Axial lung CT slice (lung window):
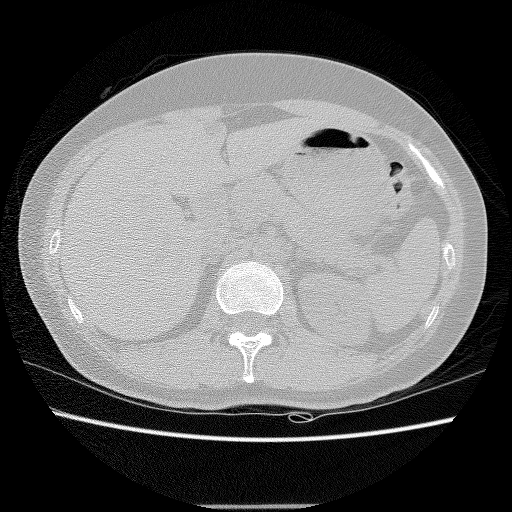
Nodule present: no